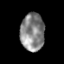
Tissue: lung
Cell type: T cells
Senescence score: 0.234
Nuclear area (px): 885
Mean DAPI intensity: 134.349